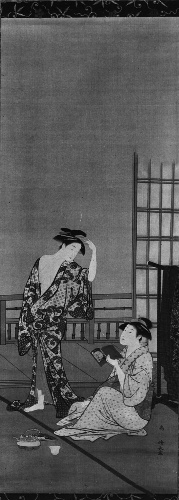
Artist: Torii Kiyonaga
Artist bio: Japanese, 1752–1815
Date: 18th century
Object type: Hanging scroll
Classification: Paintings
Medium: Hanging scroll; ink and color on silk
Culture: Japan
Period: Edo period (1615–1868)
Dimensions: 39 7/8 x 14 1/2 in. (101.3 x 36.8 cm)
Department: Asian Art
Credit line: The Howard Mansfield Collection, Purchase, Rogers Fund, 1936
Accession year: 1936
Repository: Metropolitan Museum of Art, New York, NY
Tags: Women|Reading